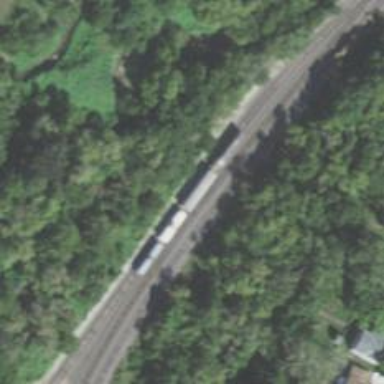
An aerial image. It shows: Railway with track class categorized as excepted.